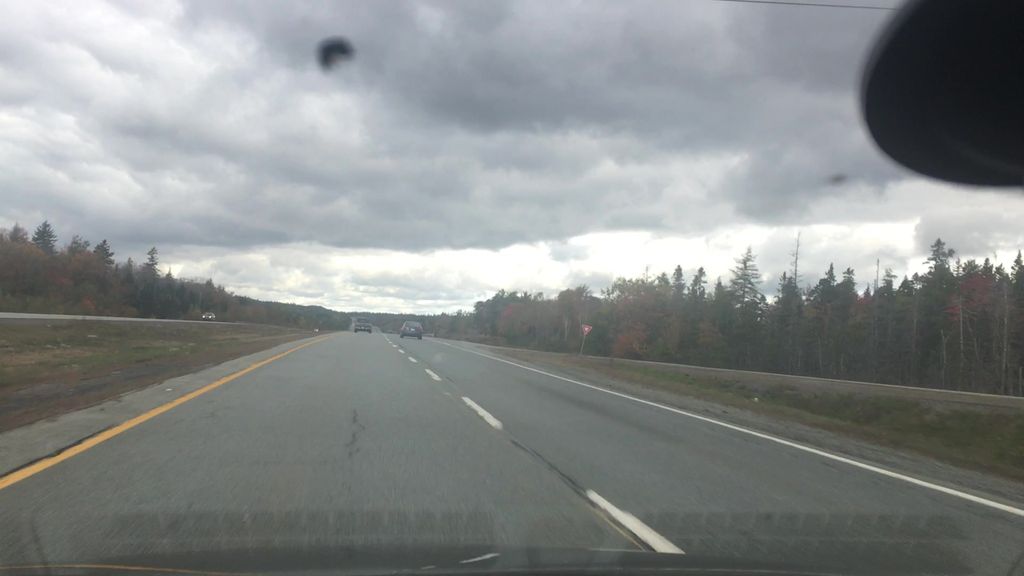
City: halifax